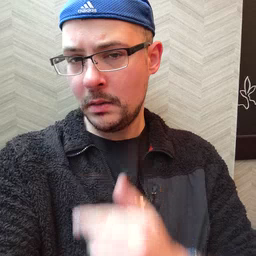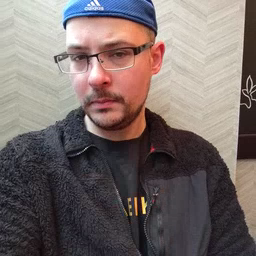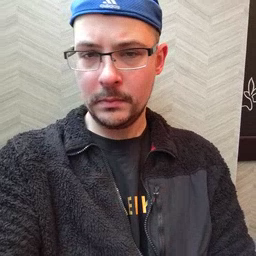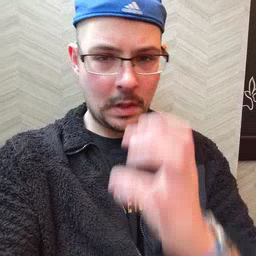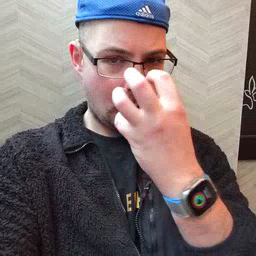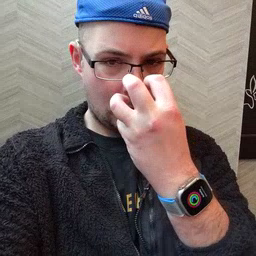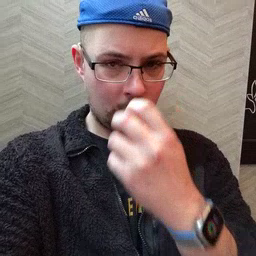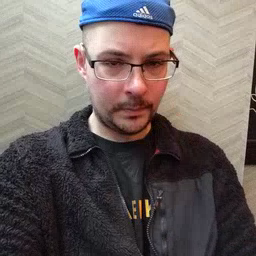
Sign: clown